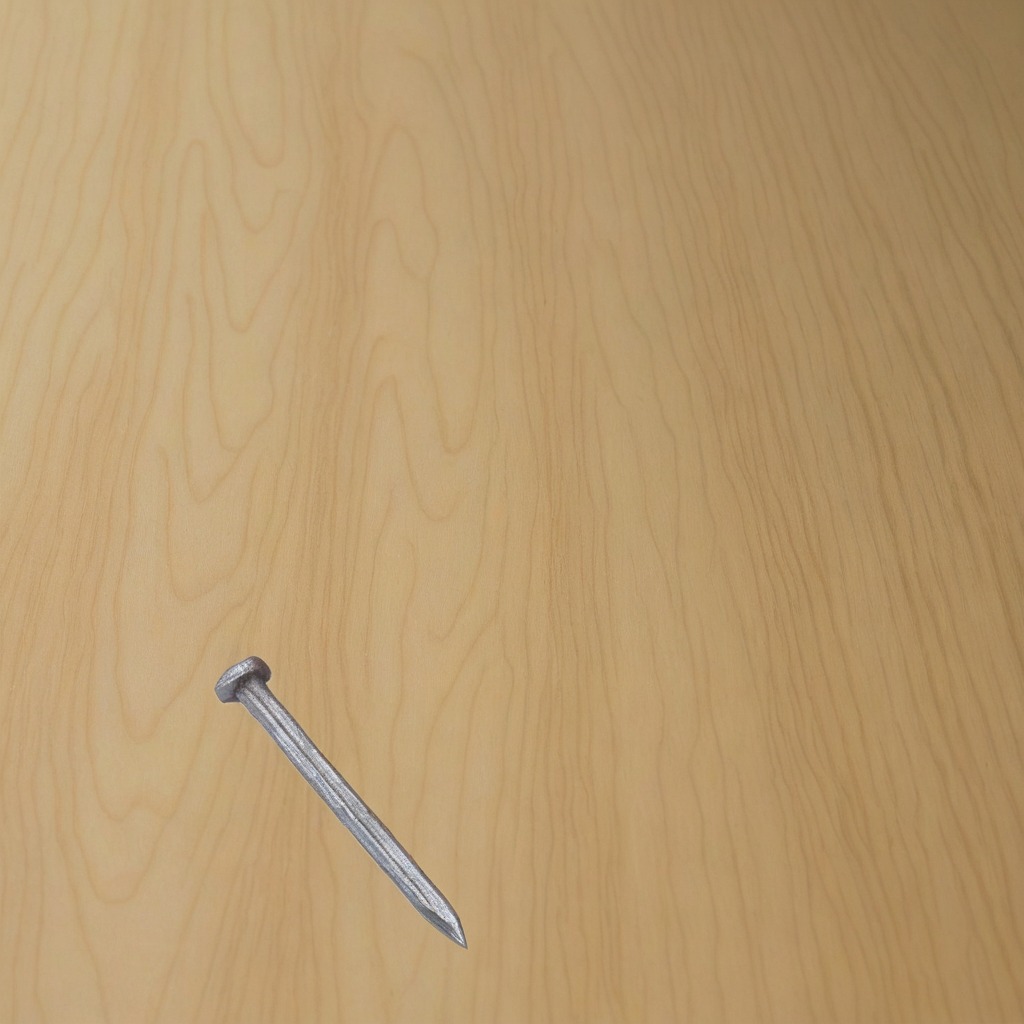
A nail lying on a plywood surface in a paint workshop lit by afternoon window light